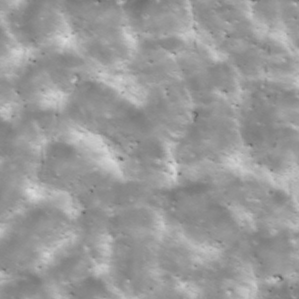
Label: non_frost